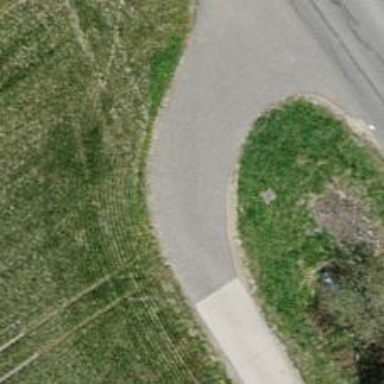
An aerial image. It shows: Well-maintained track road of grade 1.